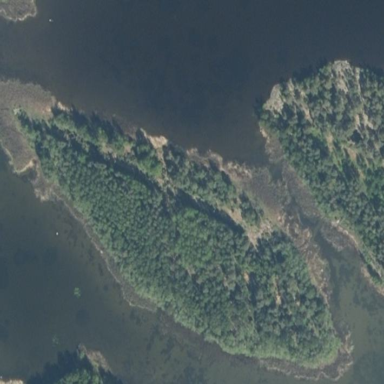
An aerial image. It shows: Islet.